Field crop: maize
Growth stage: 2
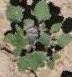
Species: chenopodium